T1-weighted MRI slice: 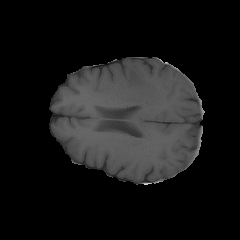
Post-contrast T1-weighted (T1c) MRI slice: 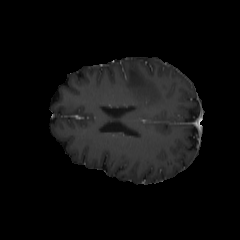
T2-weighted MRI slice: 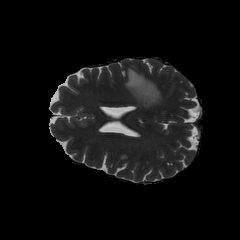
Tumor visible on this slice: yes